Question: I am using the following code and getting the following errors:

EDIT: See <URL> if you cannot read the image above!
The "ChangePasscode" is currently declared as a class and is a view controller with .h and .m files along with a .nib file.
Why are these issues happening, what can I do to fix them?
Thanks!
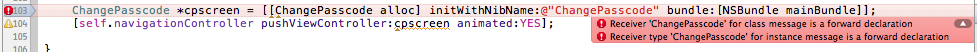
Answer: I'm going to say that you've not imported 'ChangePasscode.h' in your current file.
In response to comment thread below, you'll need to actually create a nav structure if you want to push view controllers. The preferred way in iOS 5 is as follows:
'''
// AppDelegate.h
// ...Other existing code
@property (nonatomic, retain) UINavigationController *navController;
@end
// AppDelegate.m
@synthesize navController;
- (BOOL)application:(UIApplication *)application didFinishLaunchingWithOptions:(NSDictionary *)launchOptions {
navController = [[UINavigationController alloc] initWithRootViewController:viewController];
self.window = [[UIWindow alloc] initWithFrame:[[UIScreen mainScreen] bounds]];
self.window.rootViewController = navController;
self.window.backgroundColor = [UIColor whiteColor];
[self.window makeKeyAndVisible];
return YES;
}
'''